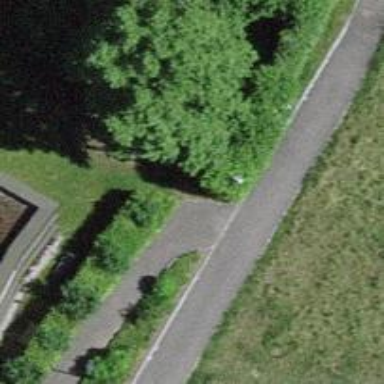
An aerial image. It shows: Service road with paved surface.